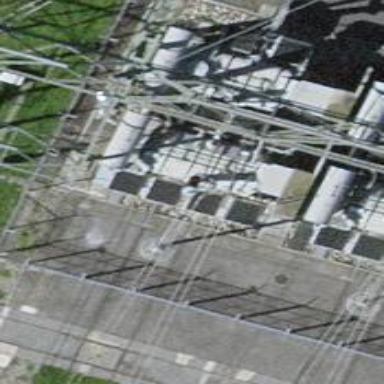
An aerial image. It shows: Transformer.